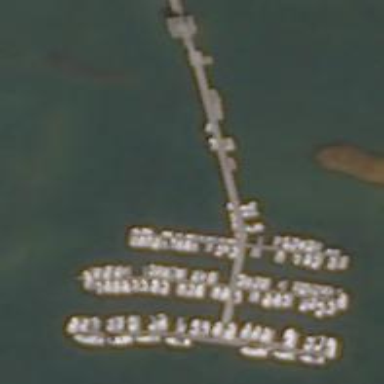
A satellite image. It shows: Man-made pier.